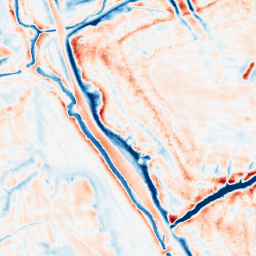
Category: edge_preserving
Decomposition family: bilateral
Decomposition parameters: d: 21
sigma_color: 150
sigma_space: 25
Upsampling method: sinc_blackman
Upsampling parameters: scale: 4
kernel_size: 8
Upsampling scale: 4